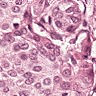
Metastatic tissue present: yes